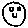
Label: smiley face